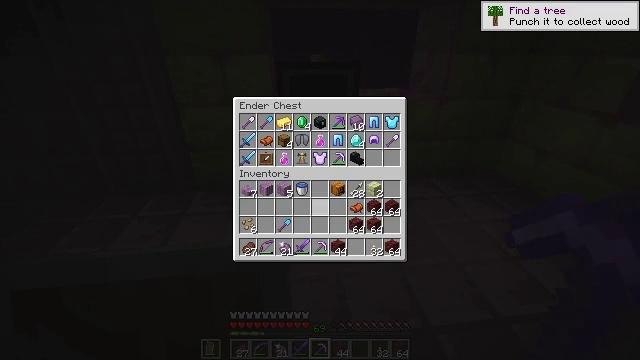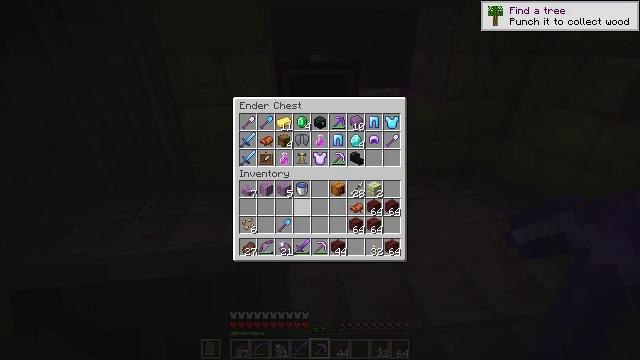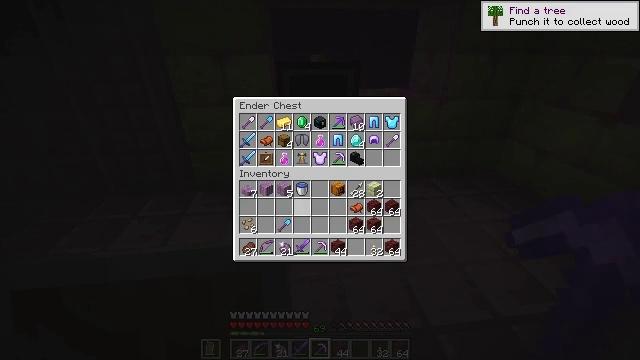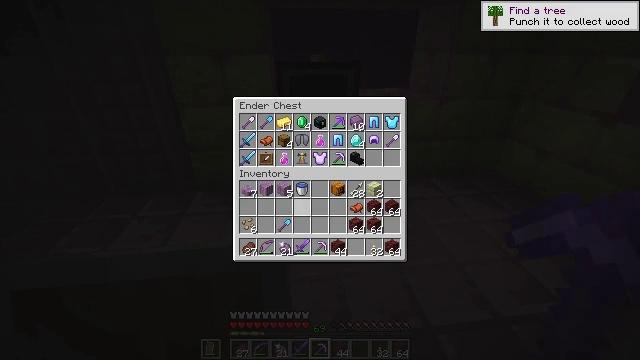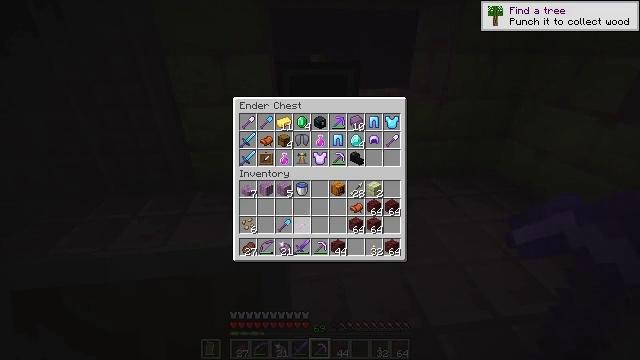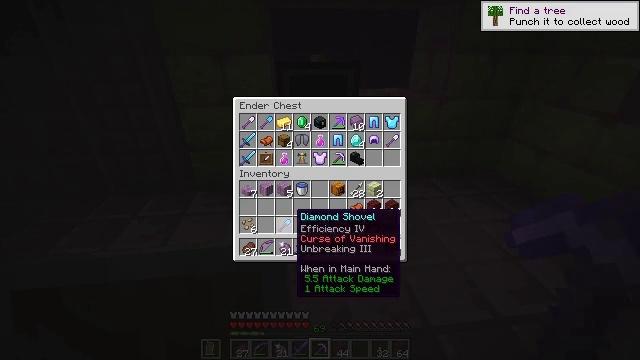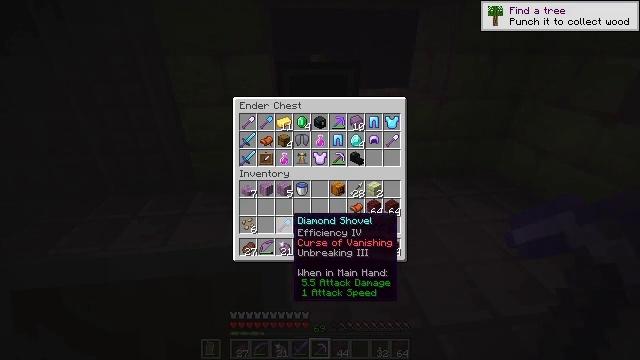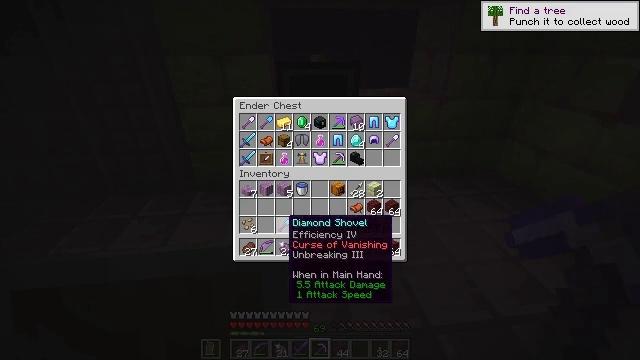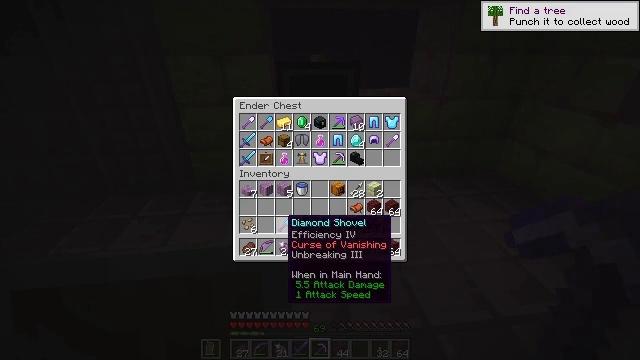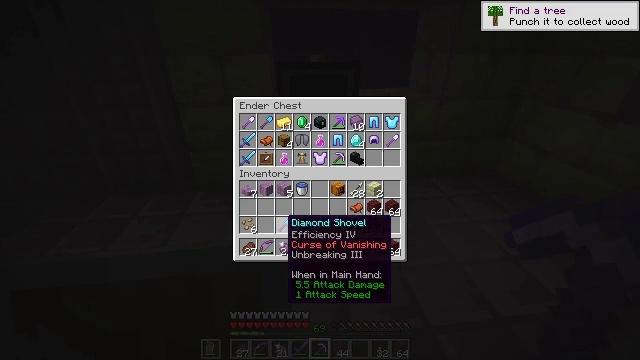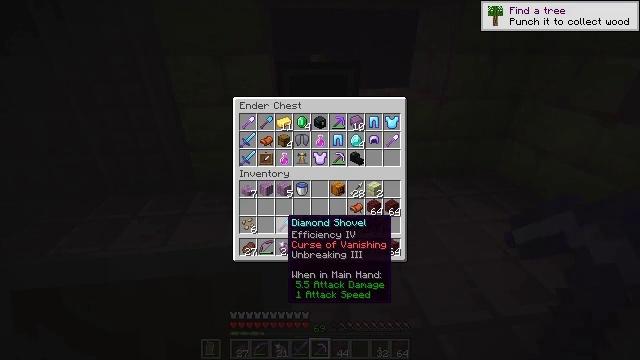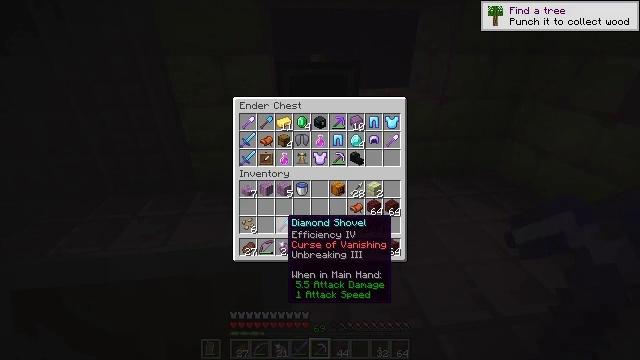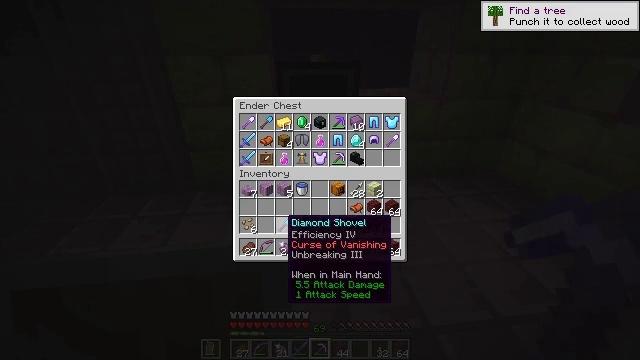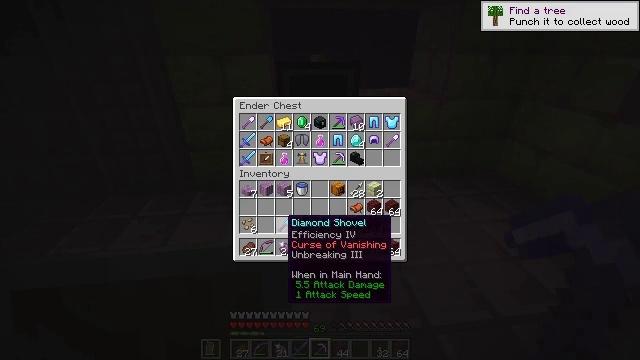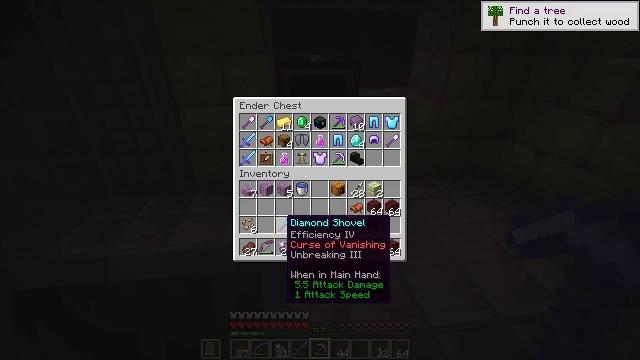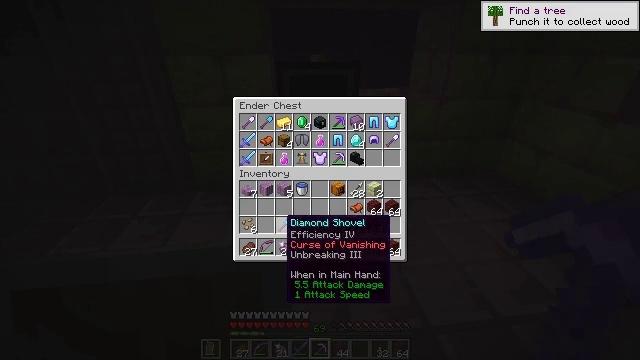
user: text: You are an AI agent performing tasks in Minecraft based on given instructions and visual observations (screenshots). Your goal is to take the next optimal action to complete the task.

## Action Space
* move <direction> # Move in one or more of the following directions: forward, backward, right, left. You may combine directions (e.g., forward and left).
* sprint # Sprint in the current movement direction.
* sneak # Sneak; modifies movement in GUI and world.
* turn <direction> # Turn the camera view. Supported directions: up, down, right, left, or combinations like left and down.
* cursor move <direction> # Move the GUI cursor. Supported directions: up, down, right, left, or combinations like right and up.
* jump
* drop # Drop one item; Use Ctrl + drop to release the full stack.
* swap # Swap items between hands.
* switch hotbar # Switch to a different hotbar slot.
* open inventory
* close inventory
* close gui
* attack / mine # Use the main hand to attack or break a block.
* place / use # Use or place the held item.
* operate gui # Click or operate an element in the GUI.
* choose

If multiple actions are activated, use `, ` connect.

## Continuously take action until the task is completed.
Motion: motion action
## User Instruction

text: Attack the ender chest to collect it.
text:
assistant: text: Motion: sneak
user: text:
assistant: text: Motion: sneak
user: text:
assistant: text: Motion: sneak, turn left
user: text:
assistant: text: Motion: sneak
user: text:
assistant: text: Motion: sneak, turn down
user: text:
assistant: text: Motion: sneak
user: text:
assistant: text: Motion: sneak
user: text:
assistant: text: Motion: sneak
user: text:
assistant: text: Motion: sneak
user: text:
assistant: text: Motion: sneak
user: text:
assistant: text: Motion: sneak
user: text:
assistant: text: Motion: sneak
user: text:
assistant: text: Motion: sneak
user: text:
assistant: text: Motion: sneak
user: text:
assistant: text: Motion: sneak
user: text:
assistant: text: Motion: sneak, use / place
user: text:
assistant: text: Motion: sneak, use / place
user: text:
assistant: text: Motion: sneak, use / place
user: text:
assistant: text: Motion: sneak
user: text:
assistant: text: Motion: sneak
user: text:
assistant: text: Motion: sneak
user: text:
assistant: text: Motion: sneak
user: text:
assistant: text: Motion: sneak
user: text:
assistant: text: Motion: sneak
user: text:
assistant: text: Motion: sneak
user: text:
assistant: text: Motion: sneak
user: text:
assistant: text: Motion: sneak
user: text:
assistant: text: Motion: sneak
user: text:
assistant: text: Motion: sneak, turn right and up
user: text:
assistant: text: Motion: sneak, turn right and up